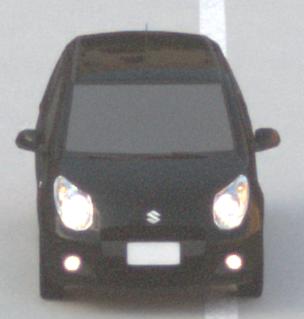
Make: Suzuki
Model: Alto 1.0
Detailed model: Alto (V)
Model produced from: 2011/02
Model produced until: 2011/03
Doors: 5
Color: black
Road condition: dry road
Daytime: sunrise or sunset
Contrast: low contrast